Field crop: maize
Growth stage: 1
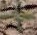
Species: atriplex